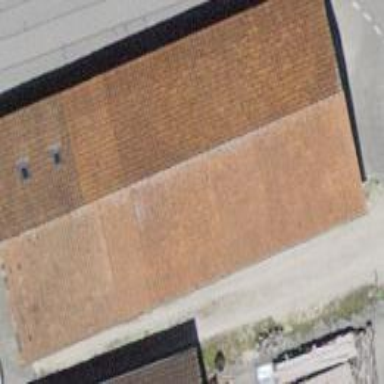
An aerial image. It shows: Barn.